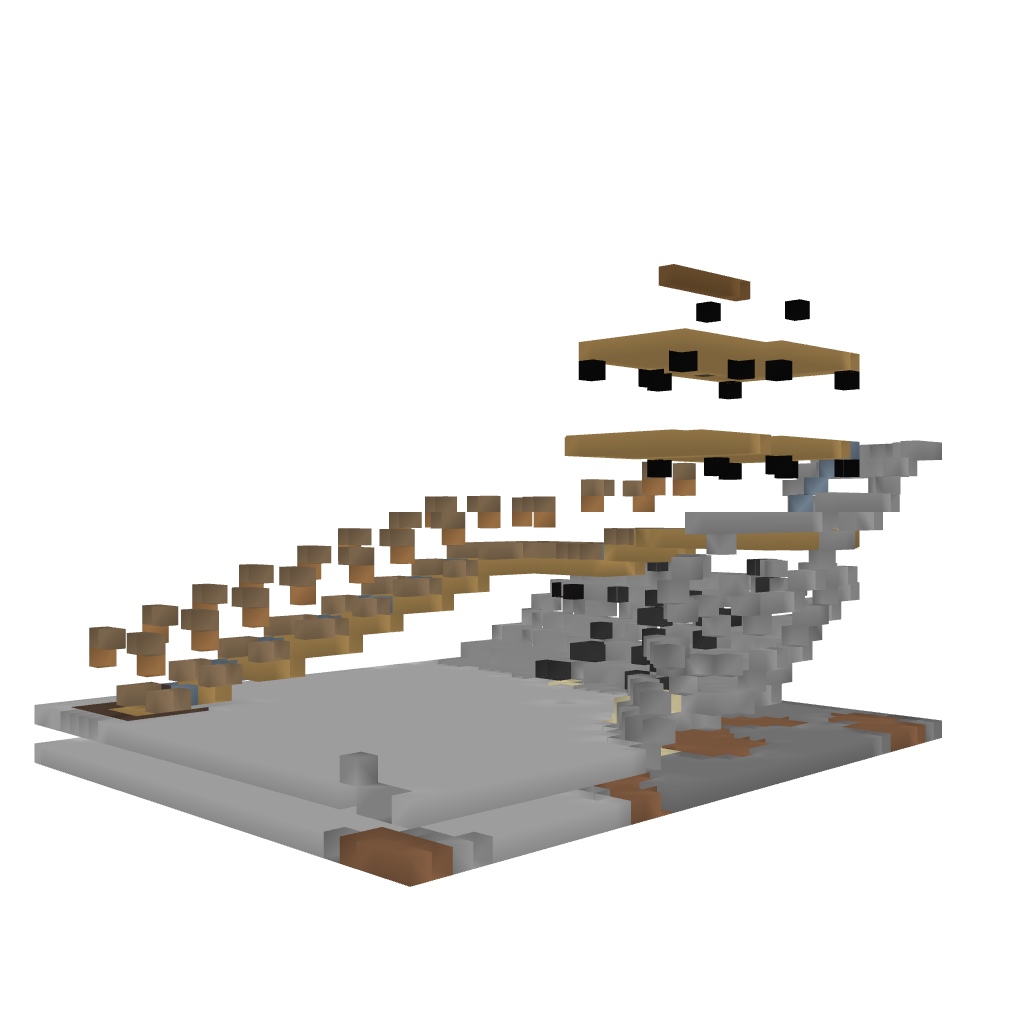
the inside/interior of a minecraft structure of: Mountainside Cottage